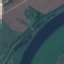
Land use / land cover: River